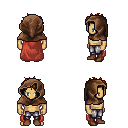
a pixel art fantasy rpg character, male body template, human, tanned skin, maroon cape, metal pants, dark blonde bedhead hairstyle, cloth hood, brown shoes, four views (front, back, left, right), 2x2 character sprite sheet, small pixel art, hard edges, no anti-aliasing